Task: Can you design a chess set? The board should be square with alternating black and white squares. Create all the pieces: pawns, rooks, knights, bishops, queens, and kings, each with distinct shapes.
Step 2415:
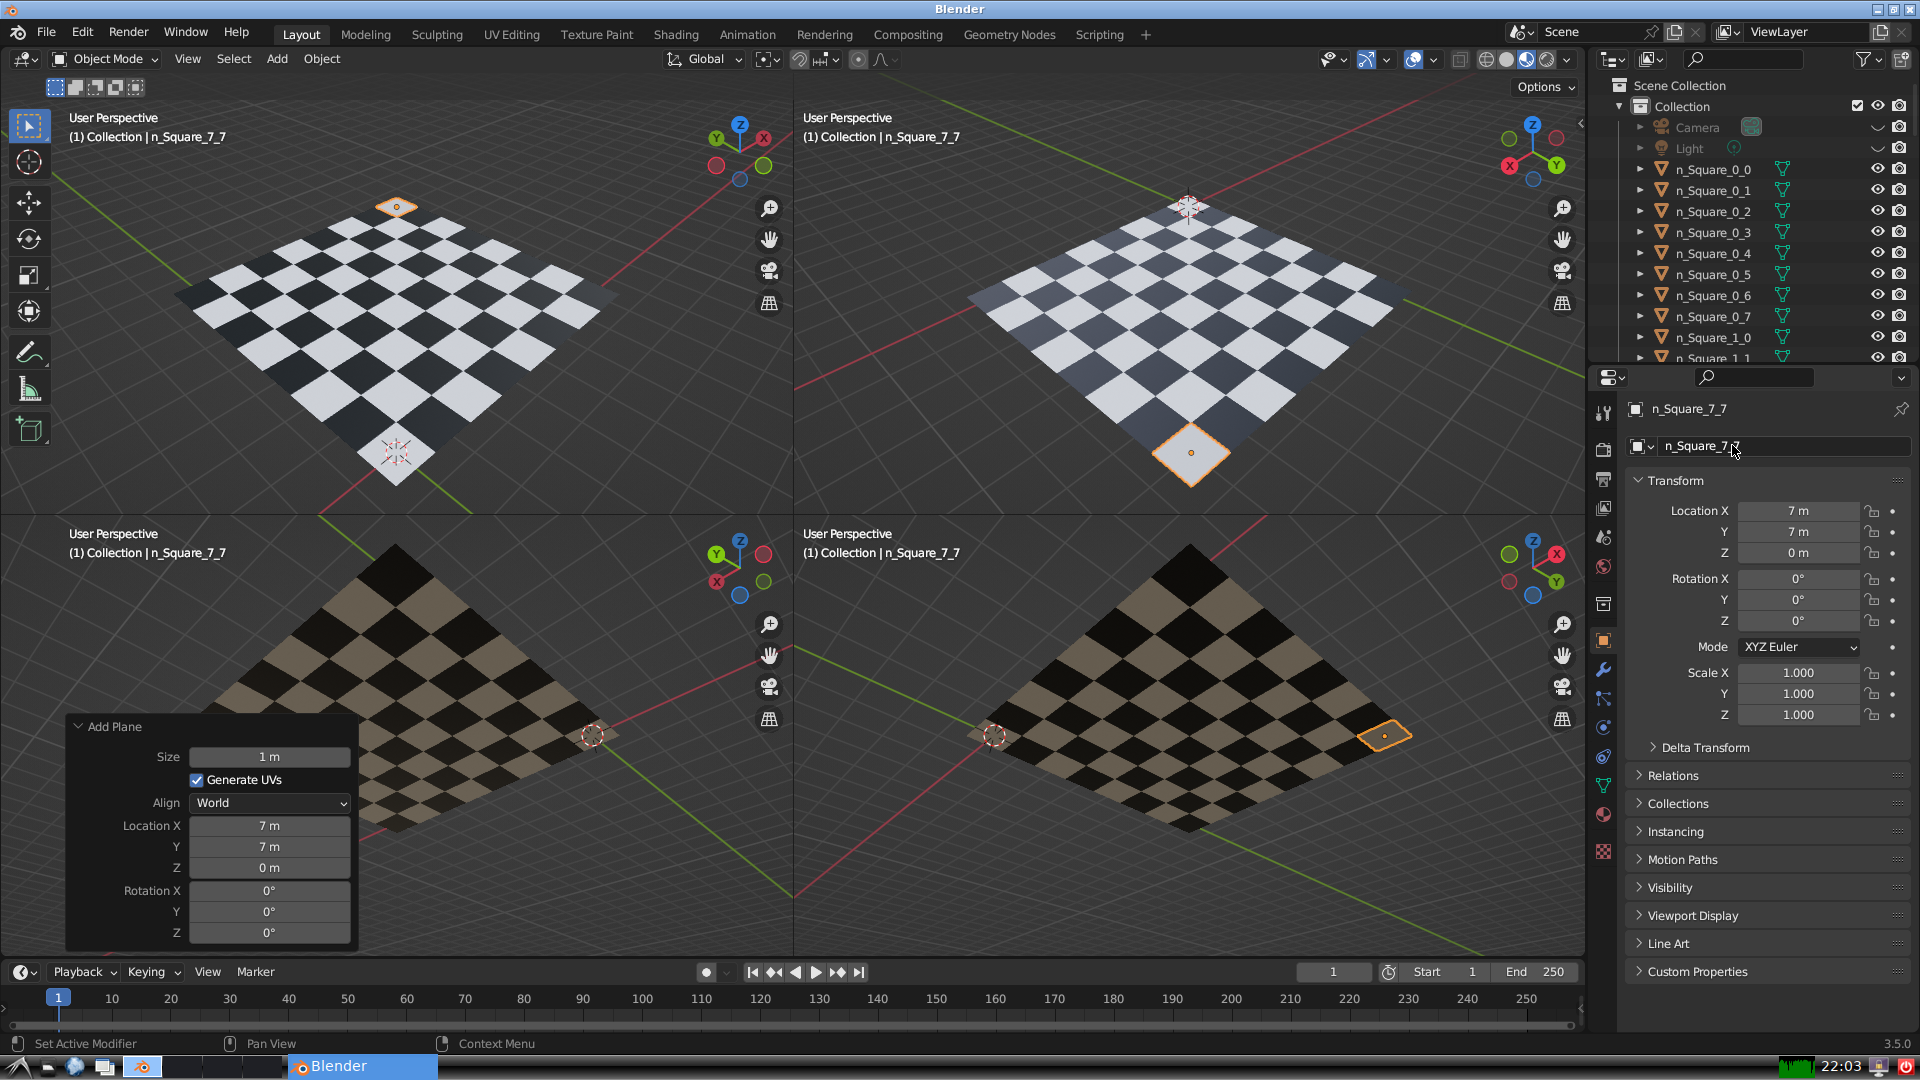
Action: {"mouse_move": [1603, 815]}